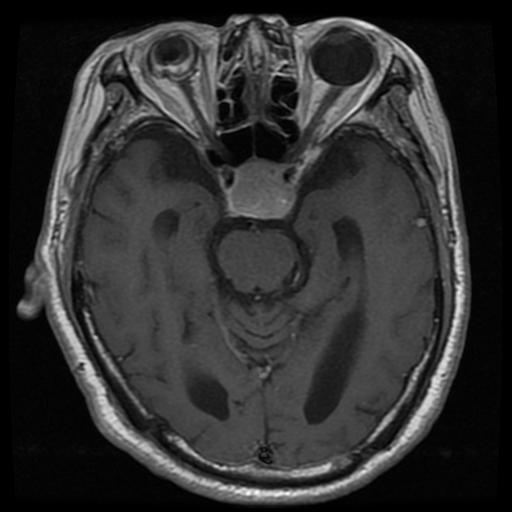
Label: pituitary